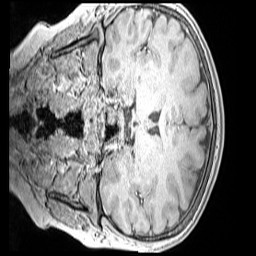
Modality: MP2RAGE
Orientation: coronal
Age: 11
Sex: male
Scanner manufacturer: siemens
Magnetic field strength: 3 T
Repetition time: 4 s
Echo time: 0.00299 s